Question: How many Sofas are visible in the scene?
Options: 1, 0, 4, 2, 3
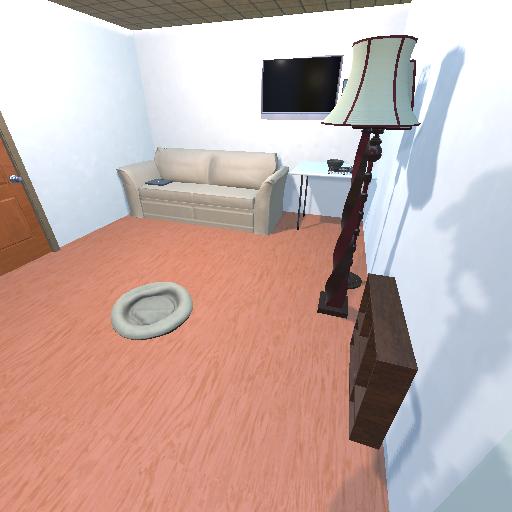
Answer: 1